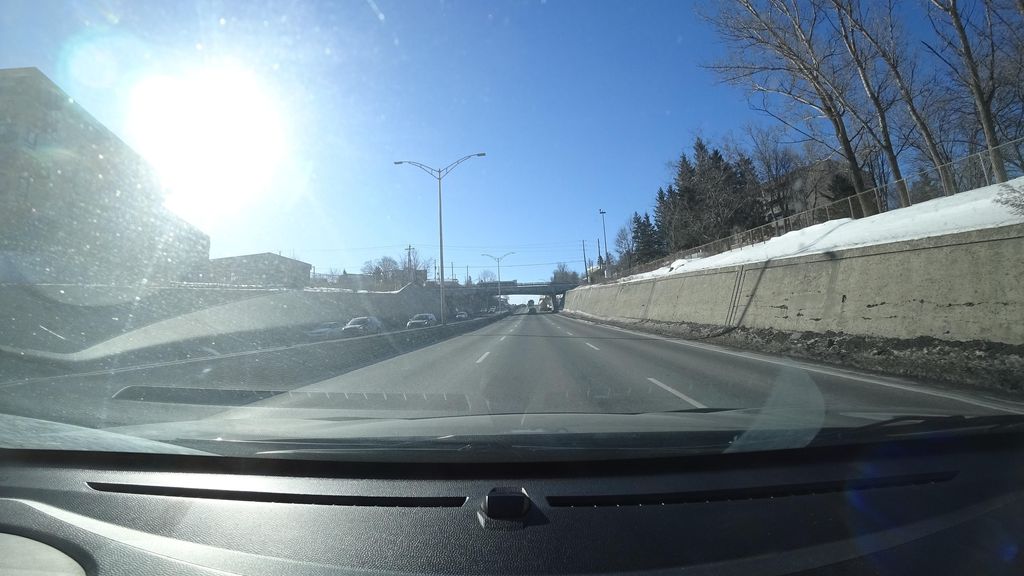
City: quebec_city